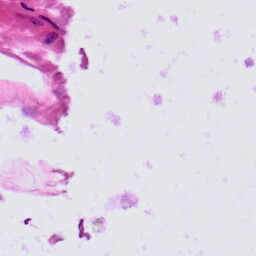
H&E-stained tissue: Prostate